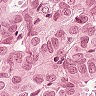
Metastatic tissue present: yes